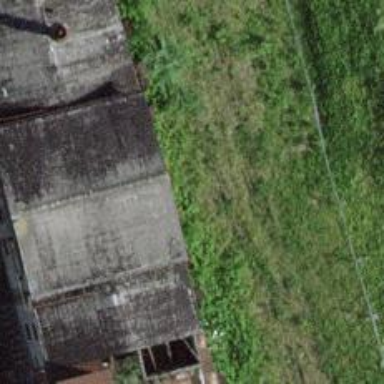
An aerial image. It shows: Abandoned railway siding.